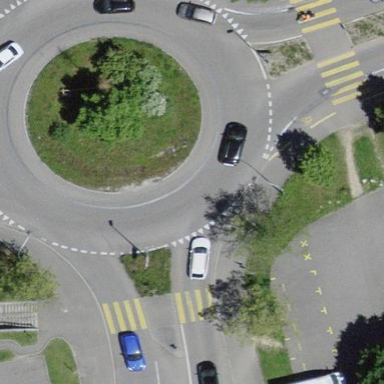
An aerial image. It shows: Roundabout at primary highway.